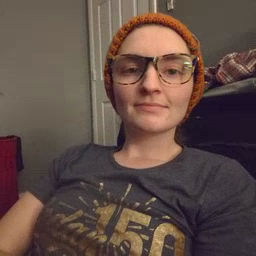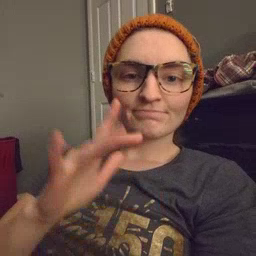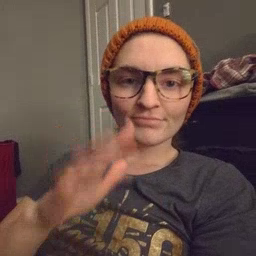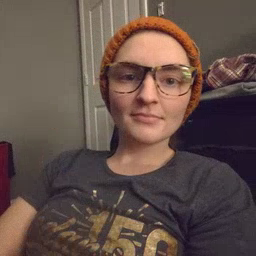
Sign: finger